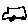
Label: car